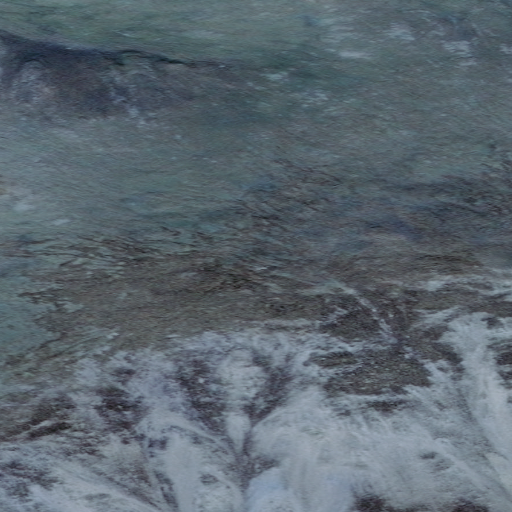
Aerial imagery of mountain in Alaska named Jumbo Dome containing only unknown